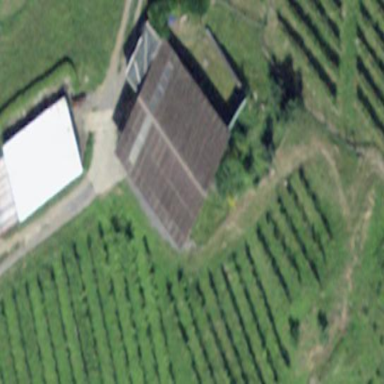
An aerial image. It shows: Building used for shooting sports.